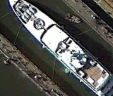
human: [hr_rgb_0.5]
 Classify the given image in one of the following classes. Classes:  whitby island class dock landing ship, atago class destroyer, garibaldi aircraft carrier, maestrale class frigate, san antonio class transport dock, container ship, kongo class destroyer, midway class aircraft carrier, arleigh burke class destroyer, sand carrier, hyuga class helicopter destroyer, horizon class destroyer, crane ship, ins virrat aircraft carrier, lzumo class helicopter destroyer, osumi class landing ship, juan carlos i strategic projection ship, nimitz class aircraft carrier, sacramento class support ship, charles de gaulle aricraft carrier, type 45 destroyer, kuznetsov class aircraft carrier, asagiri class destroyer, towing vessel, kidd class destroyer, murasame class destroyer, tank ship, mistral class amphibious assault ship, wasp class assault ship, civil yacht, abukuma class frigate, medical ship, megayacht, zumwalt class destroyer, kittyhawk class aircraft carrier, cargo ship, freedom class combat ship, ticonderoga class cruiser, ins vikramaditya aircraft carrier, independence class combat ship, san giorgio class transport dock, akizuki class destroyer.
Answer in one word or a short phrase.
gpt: Megayacht